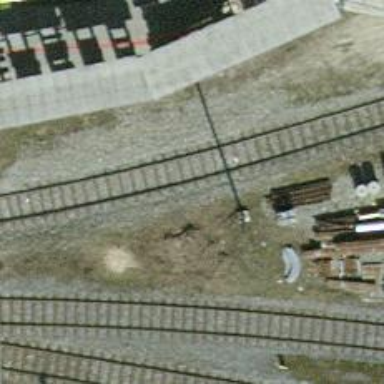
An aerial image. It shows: Single railway track with electrified contact line. It is spur track.